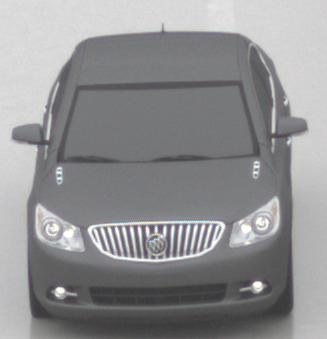
Make: Buick
Model: LaCrosse
Detailed model: Gen. 2
Model produced from: 2009
Model produced until: 2016
Doors: 4
Color: gray
Road condition: wet road
Daytime: midday
Contrast: low contrast